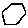
Label: hexagon